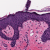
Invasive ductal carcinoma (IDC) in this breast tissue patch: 0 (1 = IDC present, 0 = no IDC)